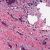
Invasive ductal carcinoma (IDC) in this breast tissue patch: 1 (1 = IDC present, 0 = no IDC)